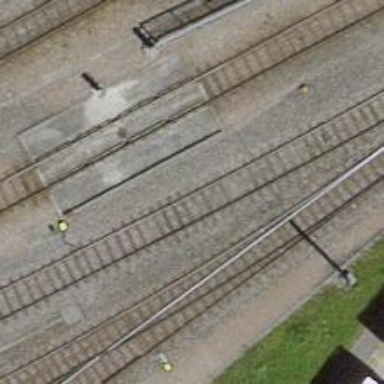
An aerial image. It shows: Single-track spur railway line.